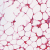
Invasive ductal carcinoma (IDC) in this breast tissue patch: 0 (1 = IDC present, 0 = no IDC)